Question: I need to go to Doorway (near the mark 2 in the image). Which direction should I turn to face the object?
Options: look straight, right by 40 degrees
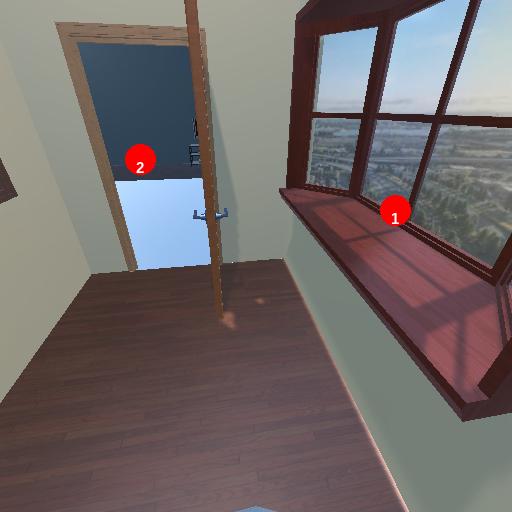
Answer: look straight